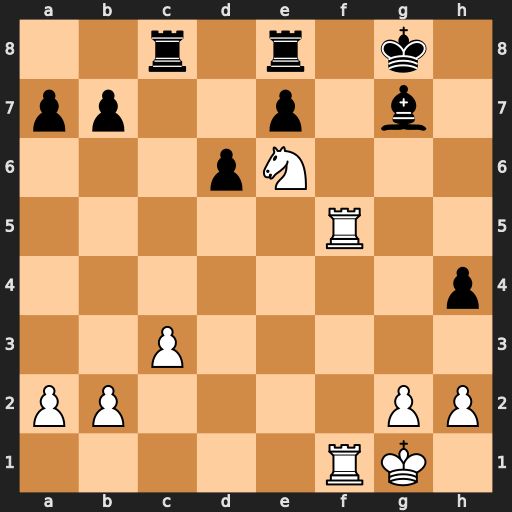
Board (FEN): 2r1r1k1/pp2p1b1/3pN3/5R2/7p/2P5/PP4PP/5RK1
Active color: w
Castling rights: -
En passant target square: -
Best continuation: Rg5